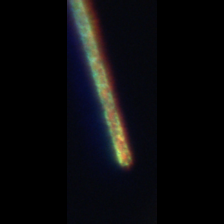
Taxon: Leptocylindrus
Group: Diatoms